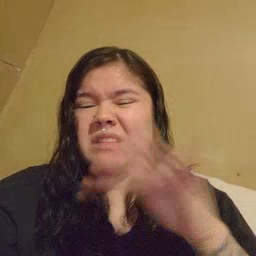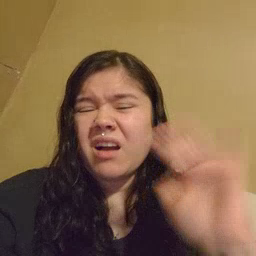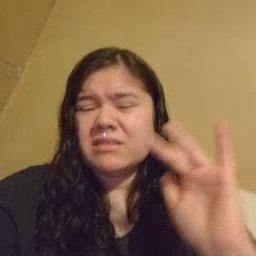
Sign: yucky